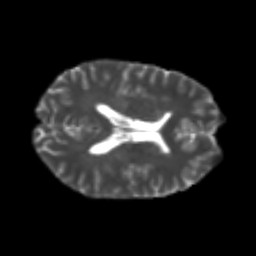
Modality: T2w
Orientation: axial
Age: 23
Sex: male
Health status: healthy
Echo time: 0.074 s